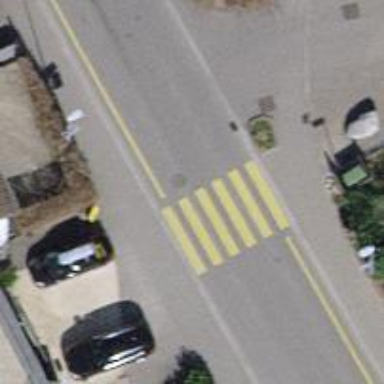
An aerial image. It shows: Uncontrolled zebra crossing on the road.